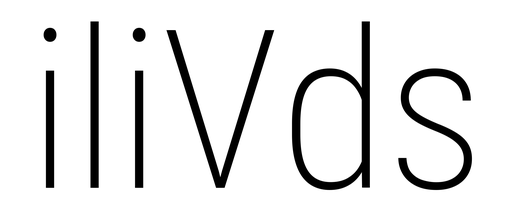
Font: Roboto_Condensed_ExtraLight